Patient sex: M
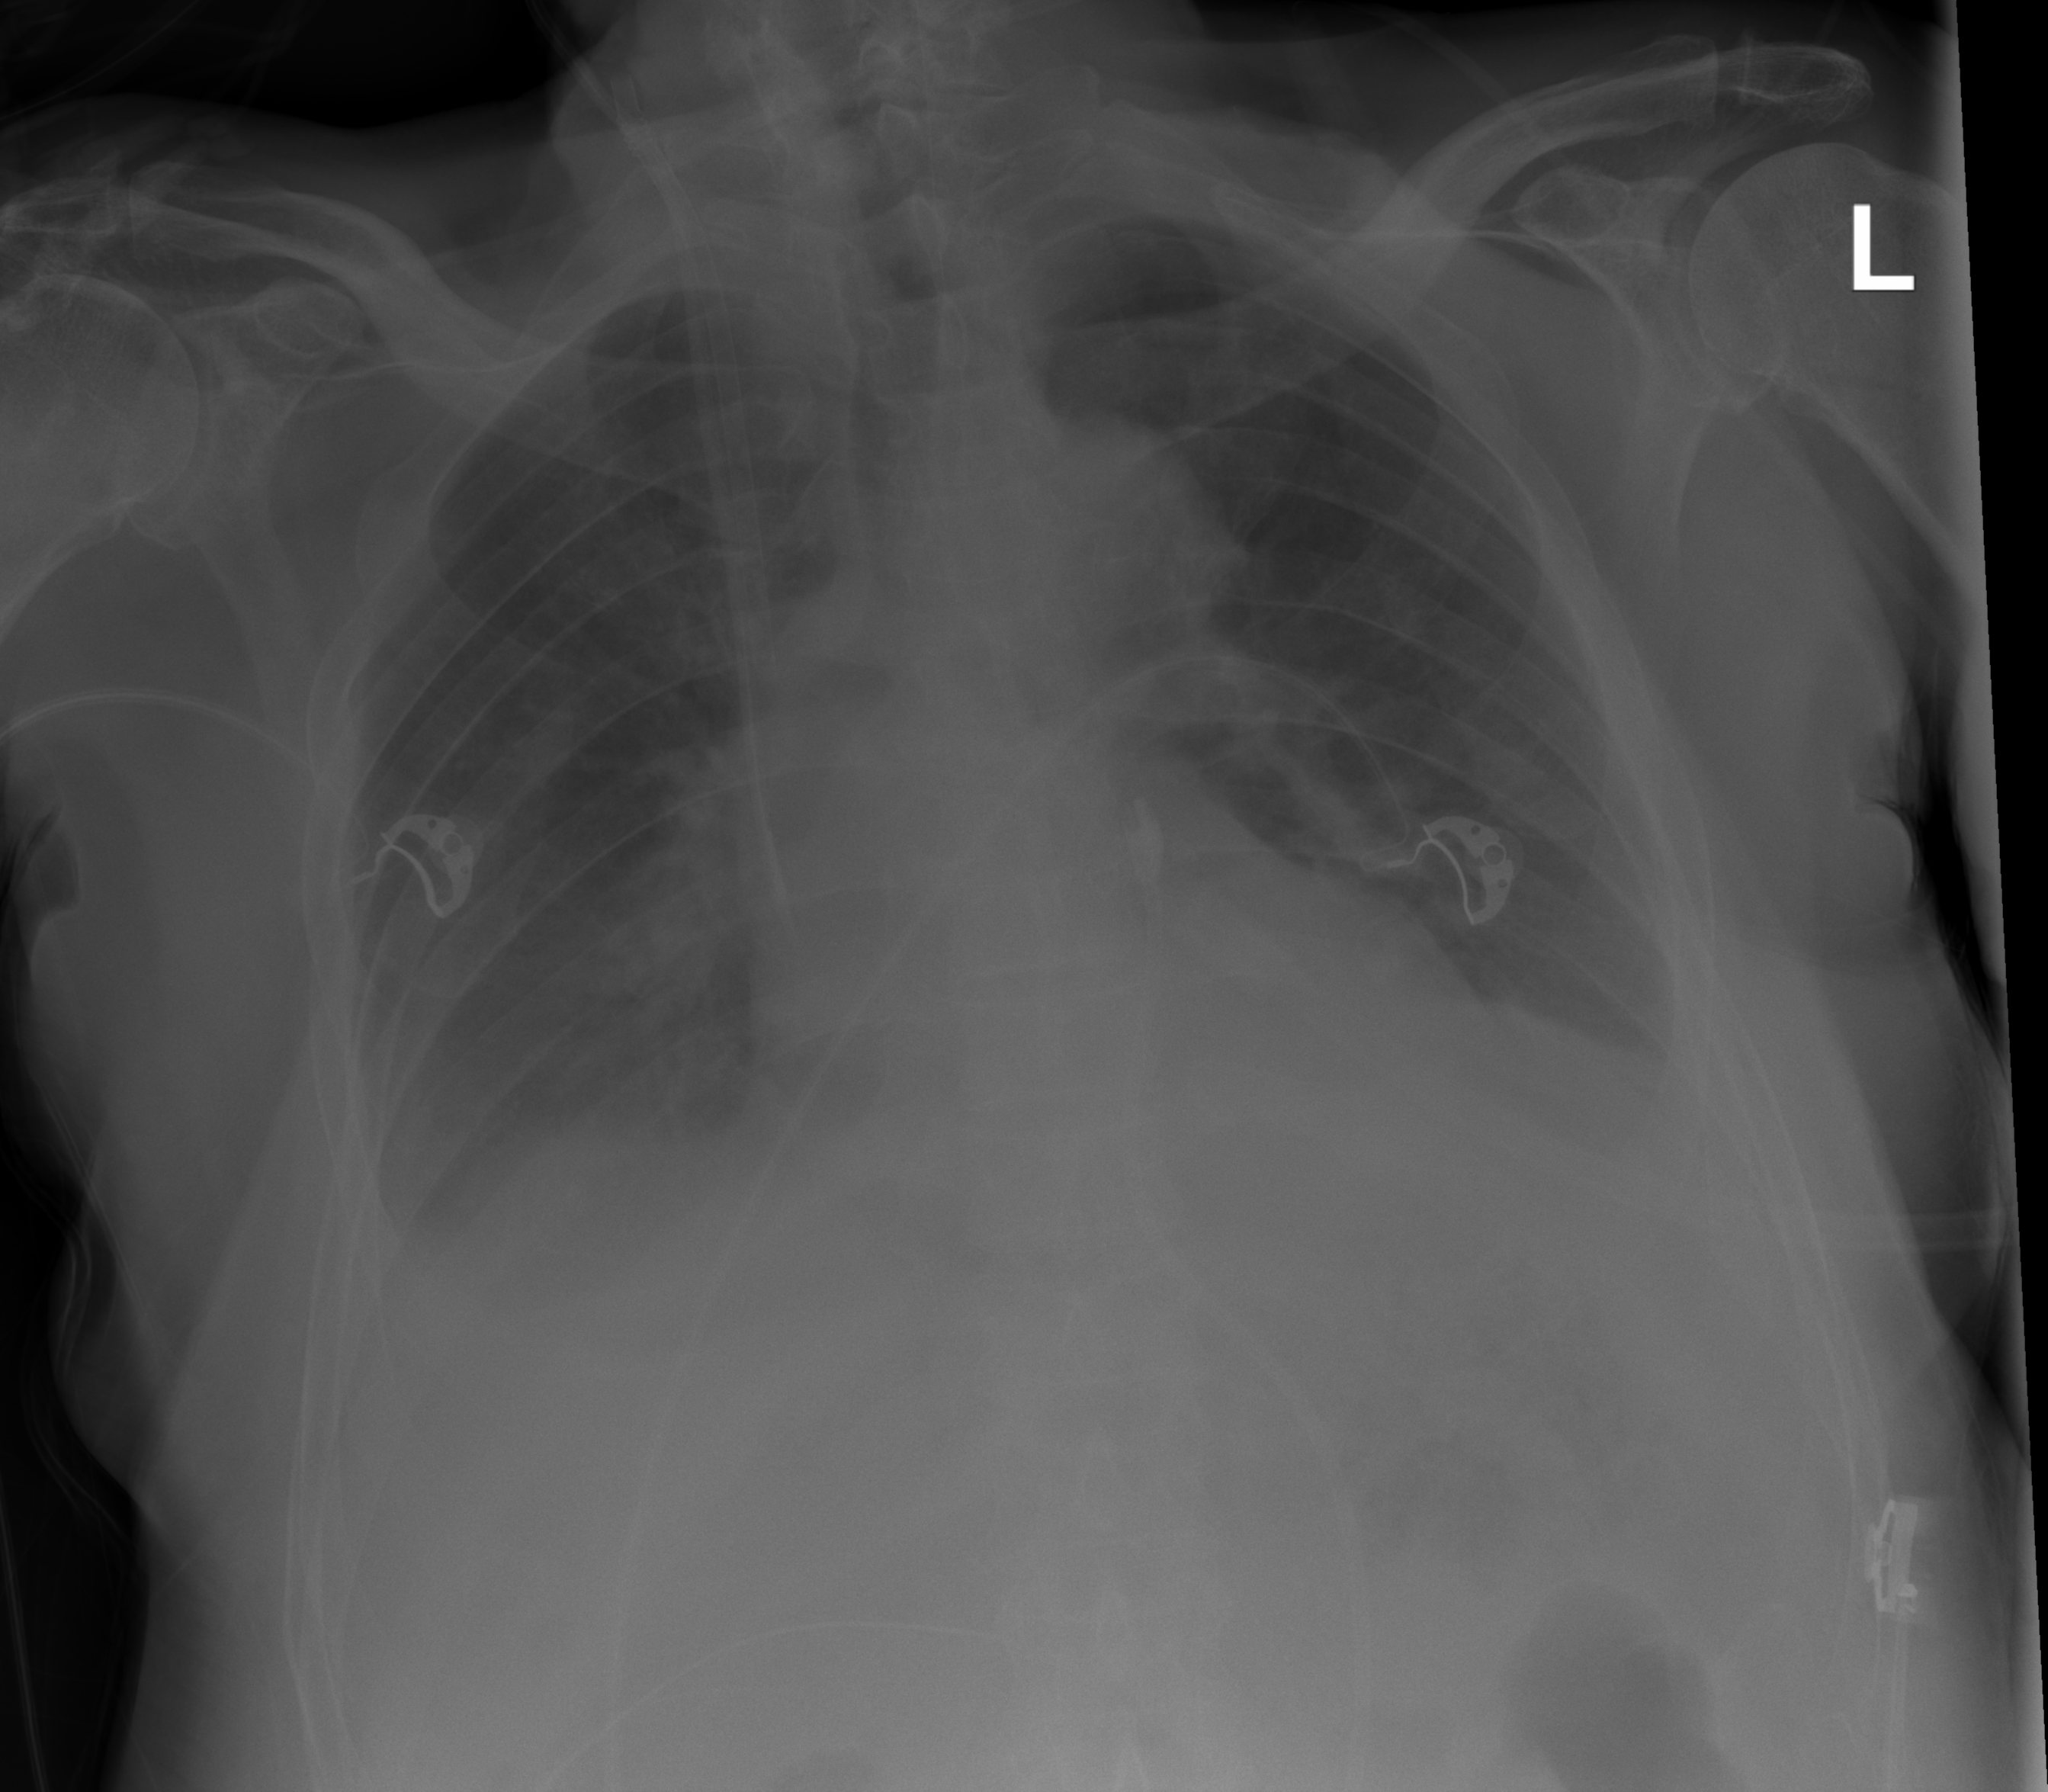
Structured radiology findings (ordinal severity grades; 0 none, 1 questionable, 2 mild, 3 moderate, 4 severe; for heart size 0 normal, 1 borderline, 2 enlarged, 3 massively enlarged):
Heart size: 0
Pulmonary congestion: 0
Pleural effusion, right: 2
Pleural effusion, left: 0
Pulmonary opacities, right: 0
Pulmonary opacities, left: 0
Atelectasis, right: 2
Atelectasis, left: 0